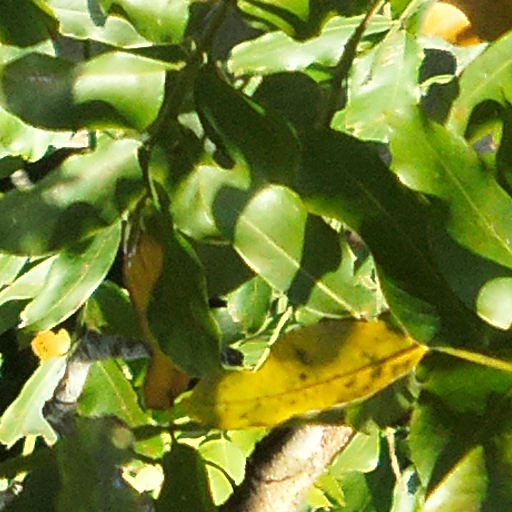
Species: Dipteryx oleifera
GBIF accepted scientific name: Dipteryx oleifera
Crown area (m\u00b2): 126.814